Question: Is there any way I can mimic this list in CSS? I want to have a class that centers the list, remove the black dot in the unordered list. In fact, I want it exactly the same as the image below.

I have a column of 250px and would like the whole list aligned to the middle of the 250px column, not just each list item otherwise any shorter link will move into the center a step-like list.
Any help would be appreciated.
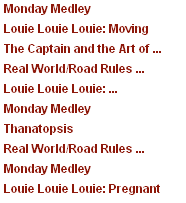
Answer: 'list-style-type:none;' will remove the dot from the list.
The color is simple 'color:red;' (or any other color)
It seems bold so 'font-weight:bold;'
If you want to capitalize also, use 'text-transform:capitalize;'
All together its:
'''
ul.classname {
list-style-type:none;
color:red;
font-weight:bold;
text-transform:capitalize;
}
'''
I don't understand what you mean by "centers the list"...